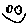
Label: smiley face